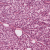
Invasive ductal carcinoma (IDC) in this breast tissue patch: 1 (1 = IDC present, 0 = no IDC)